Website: lowes
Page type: billing-address
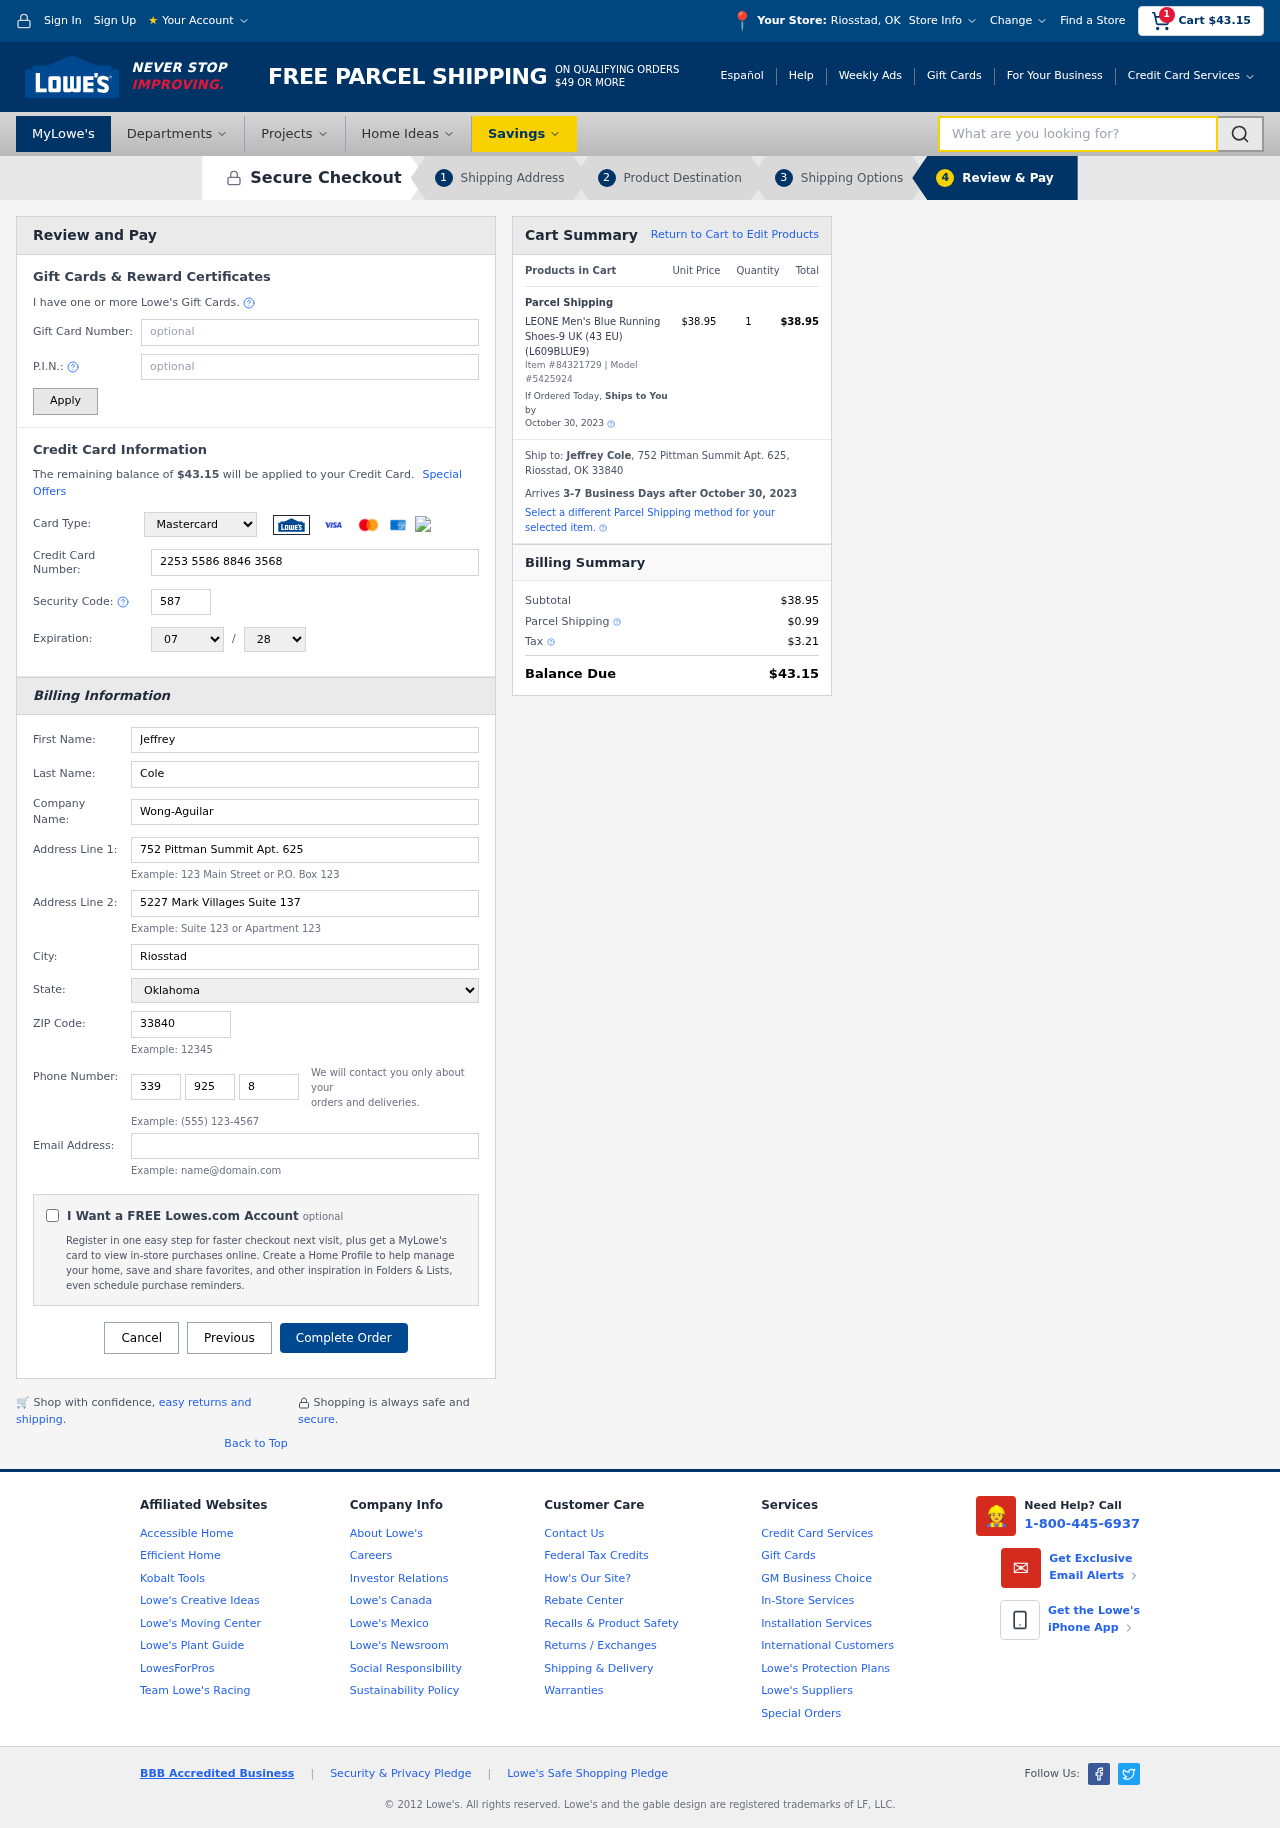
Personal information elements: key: PII_CARD_CVV
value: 587
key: PII_CARD_EXPIRY_MONTH
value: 07
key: PII_CARD_EXPIRY_YEAR
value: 28
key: PII_CARD_NUMBER
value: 2253 5586 8846 3568
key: PII_CARD_TYPE
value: Mastercard
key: PII_CITY
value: Riosstad
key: PII_CITY_STATE
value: Riosstad, OK
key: PII_COMPANY
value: Wong-Aguilar
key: PII_EMAIL
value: jeffrey.cole@hotmail.com
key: PII_FIRSTNAME
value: Jeffrey
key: PII_FULLNAME
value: Jeffrey Cole
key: PII_LASTNAME
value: Cole
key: PII_PHONE_AREA
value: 339
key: PII_PHONE_PREFIX
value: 925
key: PII_PHONE_SUFFIX
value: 8556
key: PII_POSTCODE
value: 33840
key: PII_STATE
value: Oklahoma
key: PII_STREET
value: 752 Pittman Summit Apt. 625
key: PII_STREET2
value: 5227 Mark Villages Suite 137
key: PII_CITY_STATE_ZIP
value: Riosstad, OK 33840
Product elements: key: PRODUCT1_NAME
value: LEONE Men's Blue Running Shoes-9 UK (43 EU) (L609BLUE9)
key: PRODUCT1_PRICE
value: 38.95
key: PRODUCT1_QUANTITY
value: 1
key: PRODUCT_ITEM_NUMBER
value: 84321729
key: PRODUCT_MODEL_NUMBER
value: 5425924
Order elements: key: ORDER_SUBTOTAL
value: $43.15
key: ORDER_TOTAL
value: $43.15
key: ORDER_SHIPPING_DATE
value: October 30, 2023
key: ORDER_SUBTOTAL
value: $38.95
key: ORDER_DELIVERY_DATE
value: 3-7 Business Days after October 30, 2023
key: ORDER_SHIPPING_DATE2
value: October 30, 2023
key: ORDER_SUBTOTAL2
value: $38.95
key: ORDER_SHIPPING_COST
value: $0.99
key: ORDER_TAX
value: $3.21
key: ORDER_TOTAL2
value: $43.15
Search elements: key: HEADER_SEARCH
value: What are you looking for?